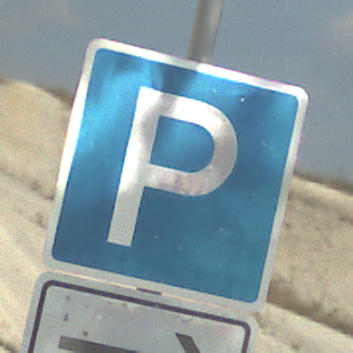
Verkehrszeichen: Parken
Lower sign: RichtungsangabeDurchPfeile4
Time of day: MorningAfternoon
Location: Outdoor (Beach)
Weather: PartlyCloudy
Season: NotSpecified
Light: Natural